Field crop: tomato
Growth stage: 2
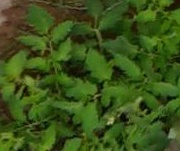
Species: tomato